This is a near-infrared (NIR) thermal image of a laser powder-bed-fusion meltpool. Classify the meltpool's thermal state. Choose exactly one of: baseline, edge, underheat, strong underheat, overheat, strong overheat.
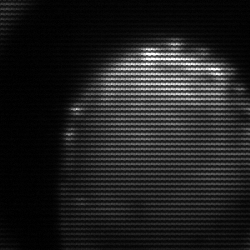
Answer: edge